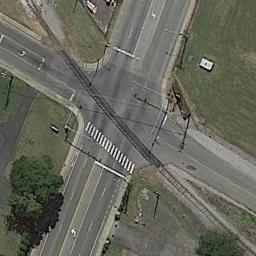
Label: intersection